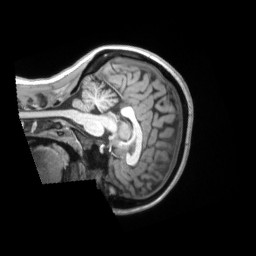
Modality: T1w
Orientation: sagittal
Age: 25
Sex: female
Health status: ill
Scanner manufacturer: siemens
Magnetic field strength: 3 T
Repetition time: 2.2 s
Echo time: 0.00157 s